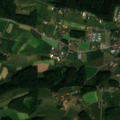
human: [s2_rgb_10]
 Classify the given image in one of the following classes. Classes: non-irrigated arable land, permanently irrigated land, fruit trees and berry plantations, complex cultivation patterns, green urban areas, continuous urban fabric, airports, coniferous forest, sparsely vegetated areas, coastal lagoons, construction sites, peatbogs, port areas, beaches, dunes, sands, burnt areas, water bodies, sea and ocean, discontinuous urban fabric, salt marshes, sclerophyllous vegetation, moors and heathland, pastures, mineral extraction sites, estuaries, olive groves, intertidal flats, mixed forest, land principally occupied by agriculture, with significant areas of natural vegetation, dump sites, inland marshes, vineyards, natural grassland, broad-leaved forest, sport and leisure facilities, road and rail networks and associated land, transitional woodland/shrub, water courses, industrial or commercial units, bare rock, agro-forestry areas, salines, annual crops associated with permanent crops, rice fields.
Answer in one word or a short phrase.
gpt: discontinuous urban fabric, non-irrigated arable land, complex cultivation patterns, land principally occupied by agriculture, with significant areas of natural vegetation, broad-leaved forest